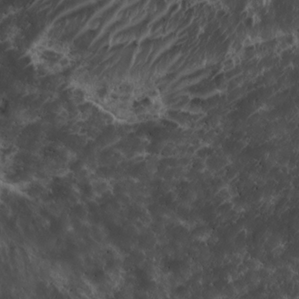
Label: non_frost